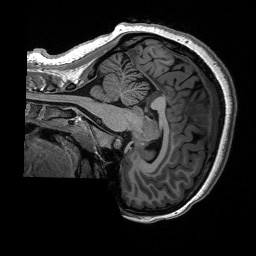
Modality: T1w
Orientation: sagittal
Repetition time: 8 s
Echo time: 0.066 s